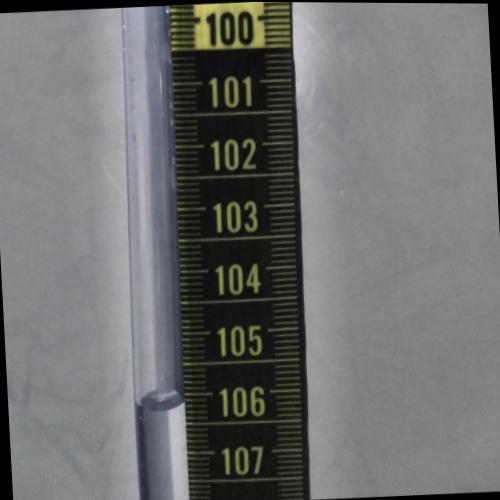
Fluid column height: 106.1 cm